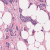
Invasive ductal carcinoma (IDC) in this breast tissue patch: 1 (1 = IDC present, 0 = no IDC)